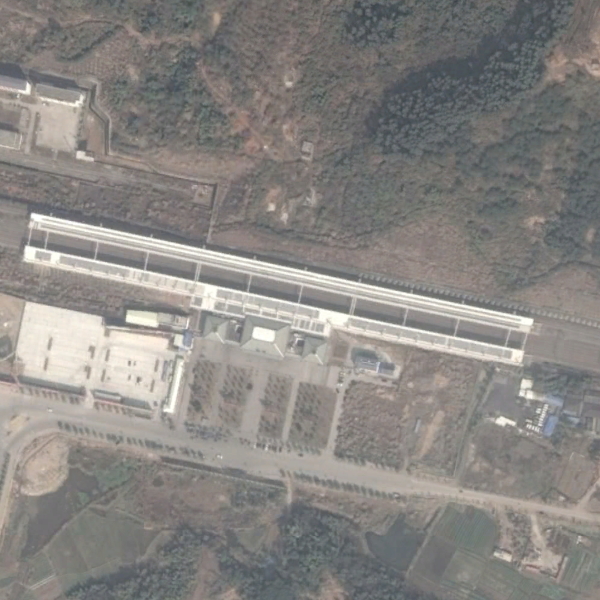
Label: RailwayStation